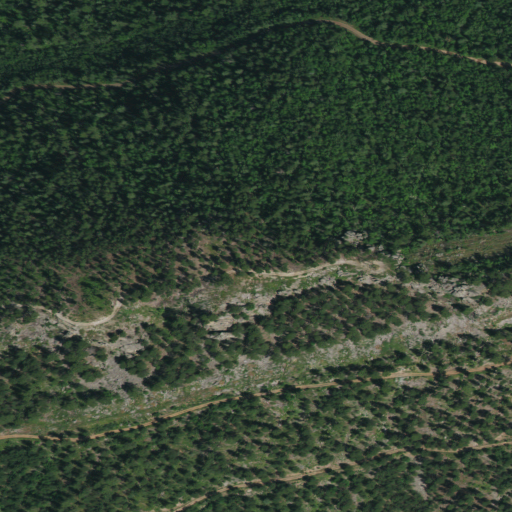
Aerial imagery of mountain in South Dakota named Whitetail Summit containing only evergreen forest